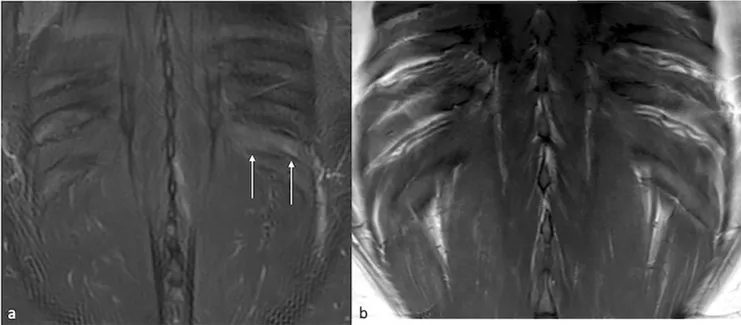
Coronal STIR image of chest wall (1a) demonstrating uniform high signal within the intercostal muscle layers between the left 10th and 11th ribs in keeping with oedema (white arrows). Normal appearance of the adjacent ribs with no marrow signal change. Coronal T1 nonfat saturated image of chest wall (1b) demonstrating no evidence of fatty atrophy of the affected intercostal muscles.
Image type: radiology (mri)